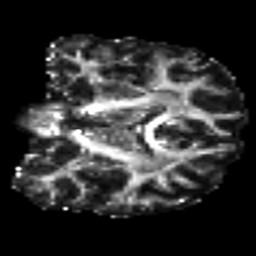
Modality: FA
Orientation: coronal
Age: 45
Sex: female
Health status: healthy
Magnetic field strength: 3 T
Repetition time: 9 s
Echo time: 0.093 s